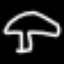
Label: mushroom